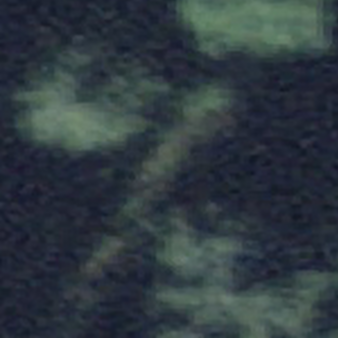
Label: other